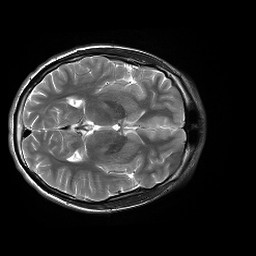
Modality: T2w
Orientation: axial
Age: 21
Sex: male
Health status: healthy
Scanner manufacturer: siemens
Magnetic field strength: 3 T
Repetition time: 4.01 s
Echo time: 0.116 s